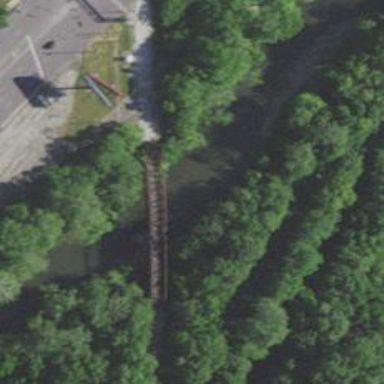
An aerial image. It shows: Preserved railway bridge.